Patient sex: M
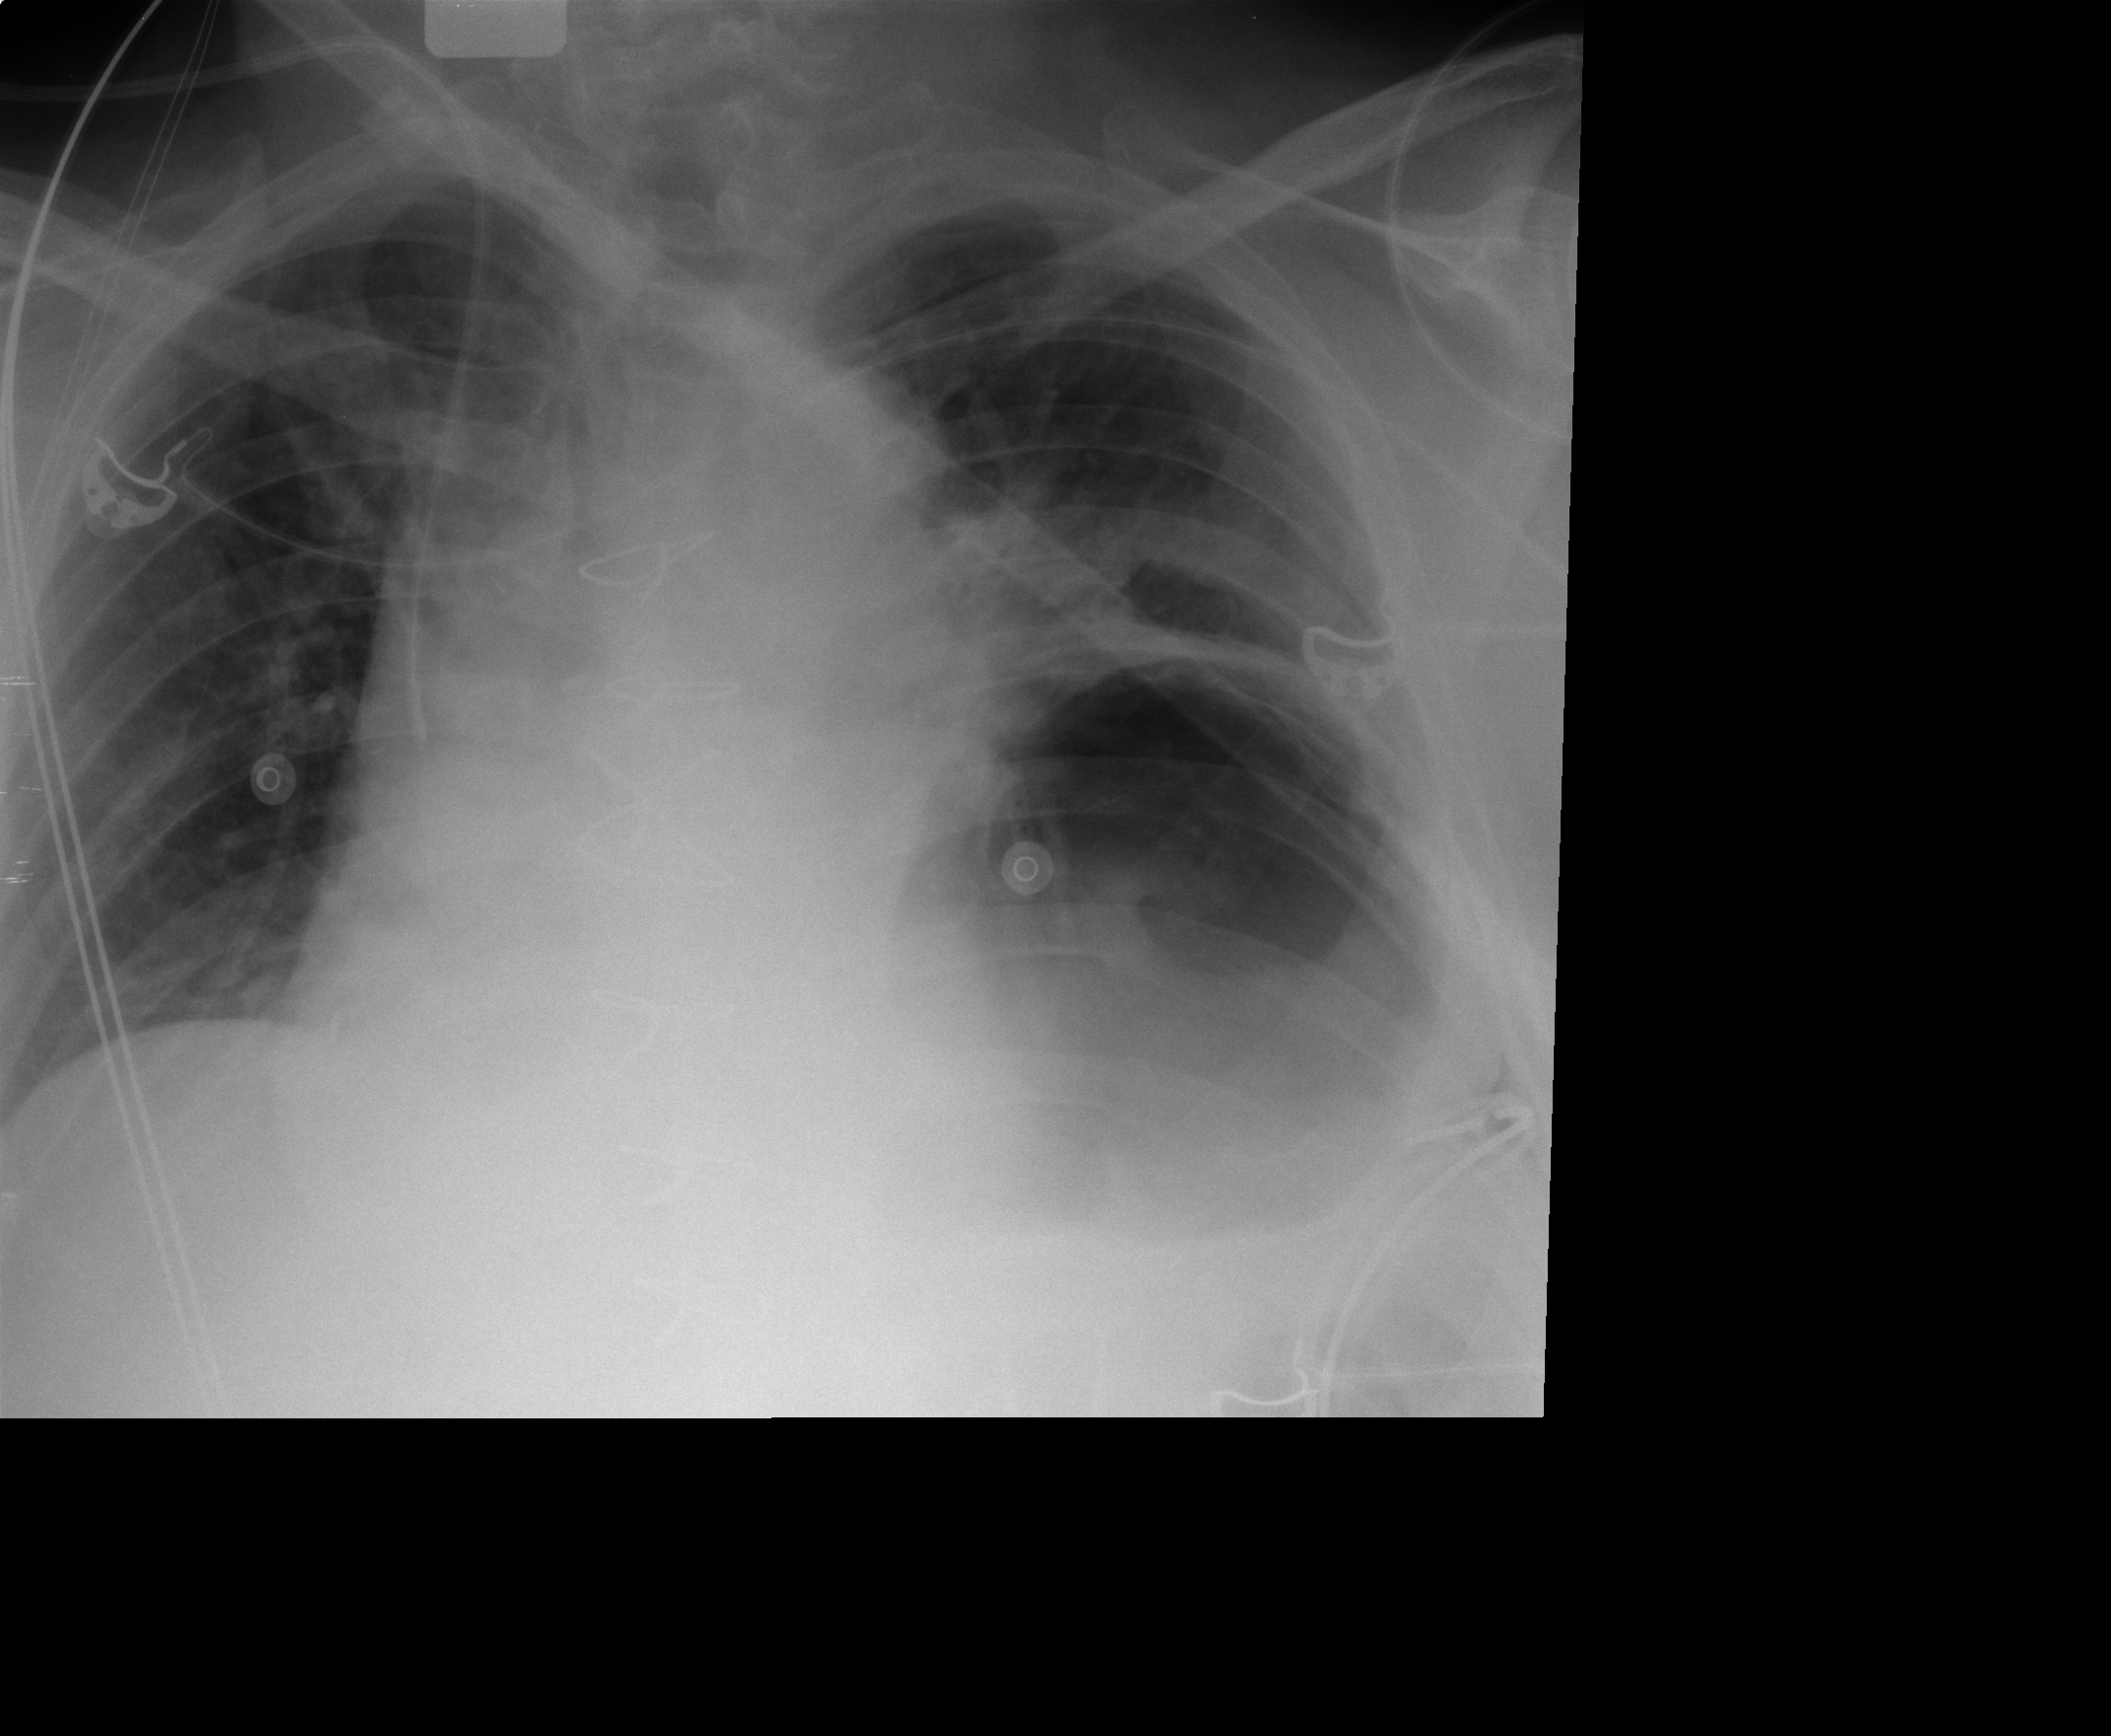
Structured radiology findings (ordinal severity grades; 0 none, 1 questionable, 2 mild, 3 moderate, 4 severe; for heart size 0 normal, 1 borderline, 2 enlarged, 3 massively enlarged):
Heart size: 0
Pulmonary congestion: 1
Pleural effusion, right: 0
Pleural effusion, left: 0
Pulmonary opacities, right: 0
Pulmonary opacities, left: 0
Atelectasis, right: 0
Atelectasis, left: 2